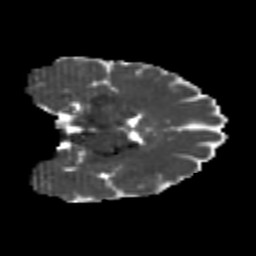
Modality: MD
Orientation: coronal
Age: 25
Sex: female
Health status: healthy
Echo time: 0.074 s